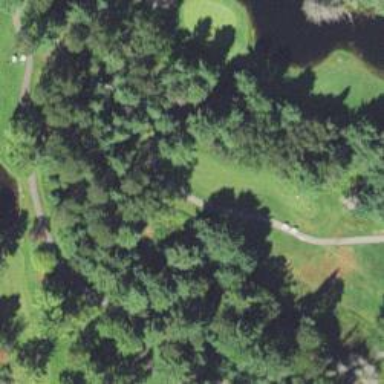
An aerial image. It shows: Path for golf carts.